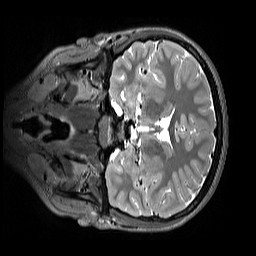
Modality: T2w
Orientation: coronal
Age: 10
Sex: female
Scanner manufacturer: siemens
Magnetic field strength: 3 T
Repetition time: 3.2 s
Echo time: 0.408 s